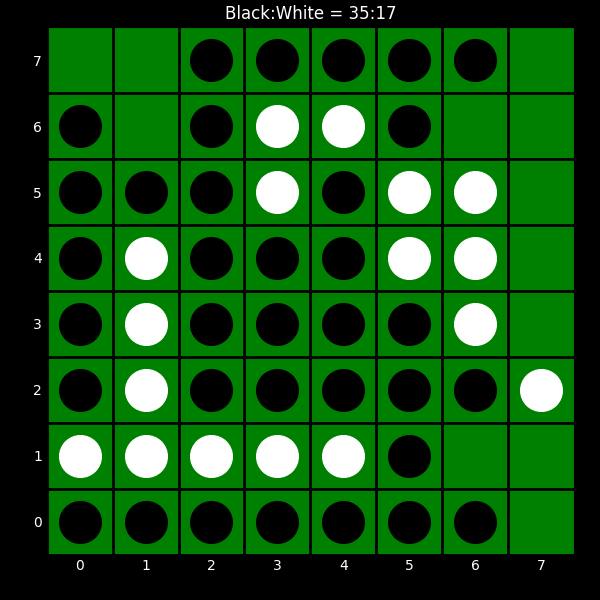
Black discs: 35
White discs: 17